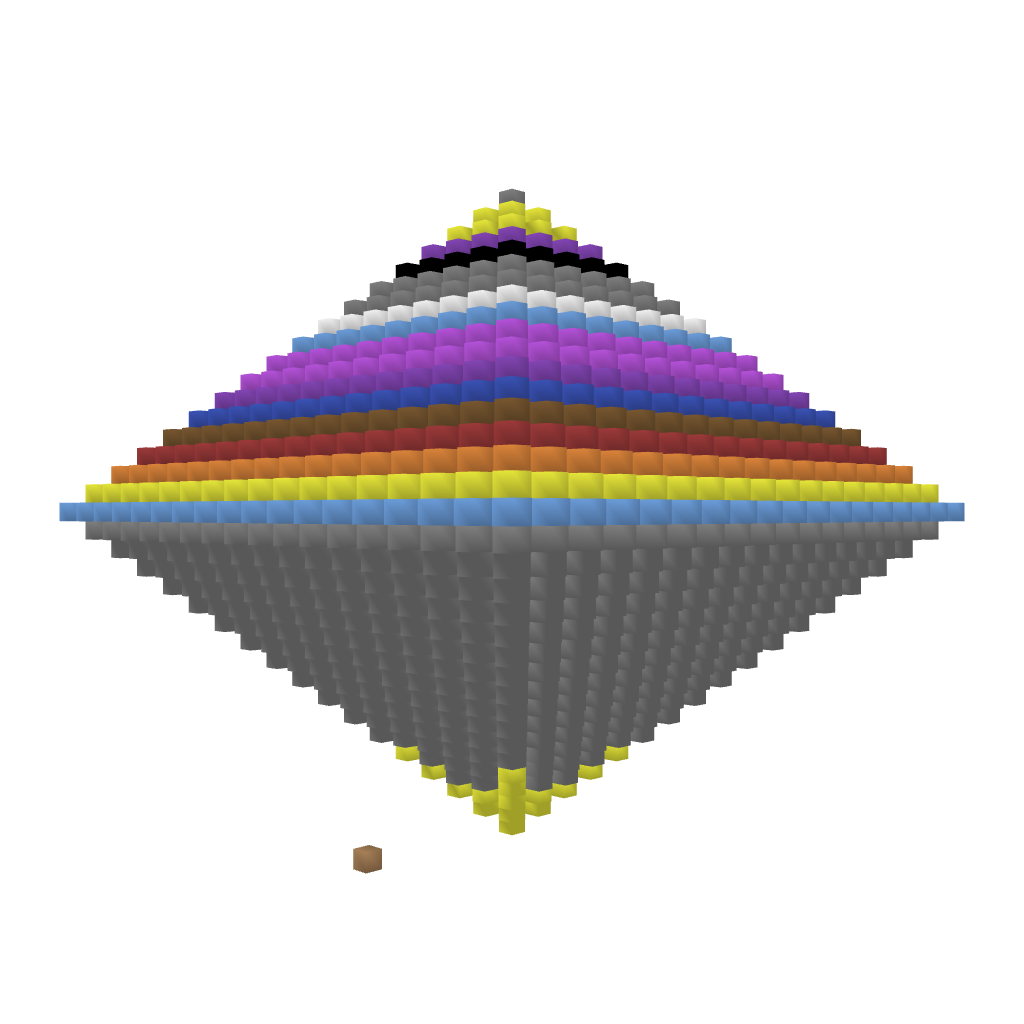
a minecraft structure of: Artistic Rainbow Pyramid lot of open space 2 sided pyramid only upper half has rainbow colors total height of around 36 blocks